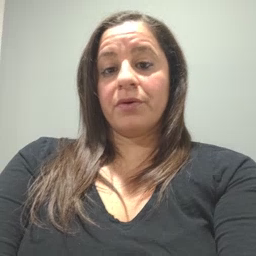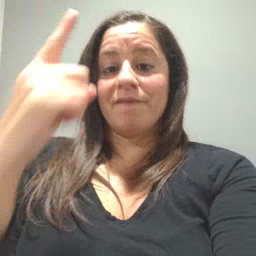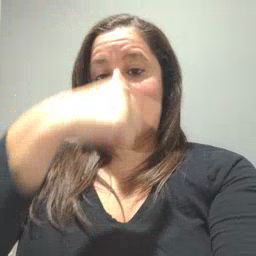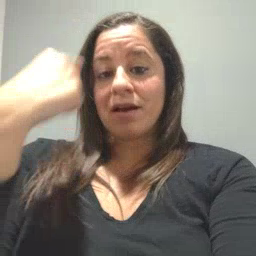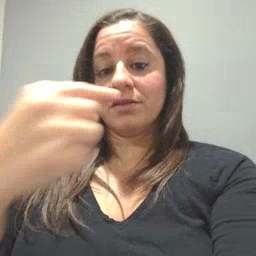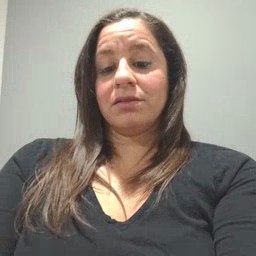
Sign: face